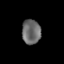
Tissue: lung
Cell type: Epithelial cells
Senescence score: 0.2217
Nuclear area (px): 451
Mean DAPI intensity: 106.528